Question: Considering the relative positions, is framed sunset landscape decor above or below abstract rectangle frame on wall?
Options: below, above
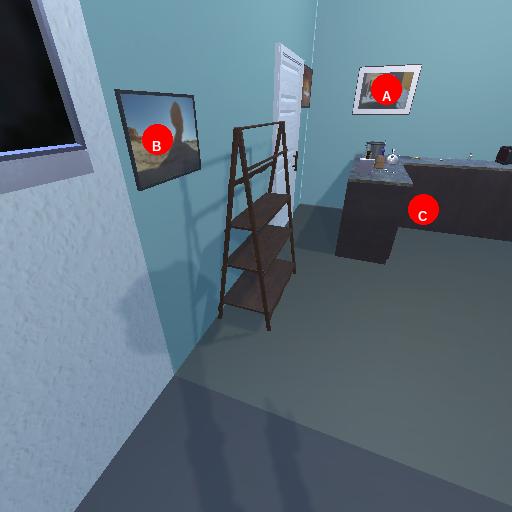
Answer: below